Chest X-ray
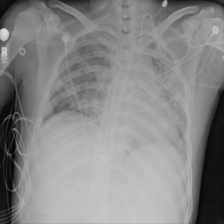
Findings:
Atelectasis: negative
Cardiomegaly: negative
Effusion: negative
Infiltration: positive
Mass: negative
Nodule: negative
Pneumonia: negative
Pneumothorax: negative
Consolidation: positive
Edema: negative
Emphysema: negative
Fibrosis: negative
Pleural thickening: negative
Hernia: negative